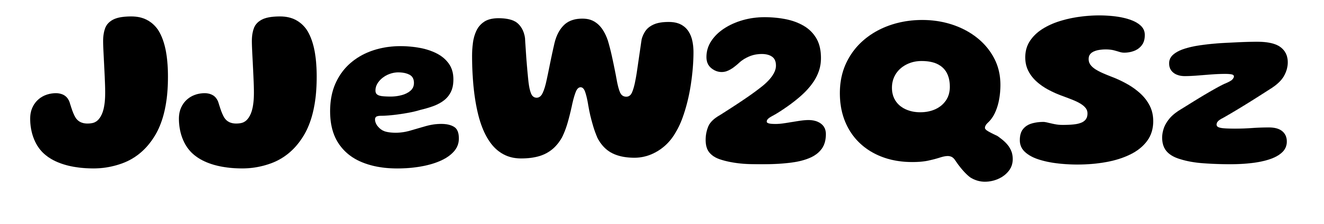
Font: Gluten_Bold